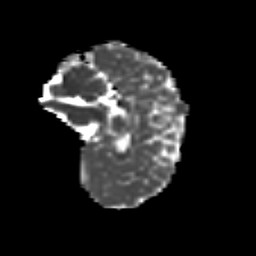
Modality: MD
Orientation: sagittal
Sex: female
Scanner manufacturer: siemens
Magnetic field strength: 3 T
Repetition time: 5 s
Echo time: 0.071 s